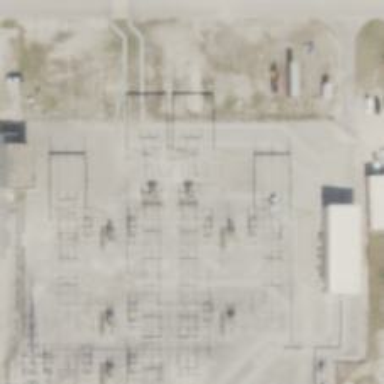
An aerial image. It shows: Switch for power supply.